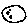
Label: moon